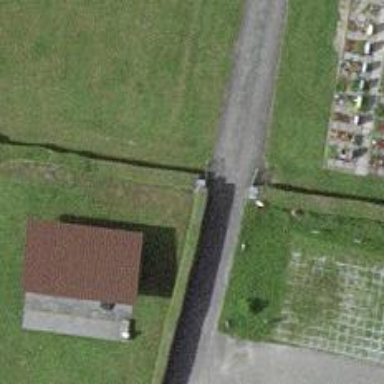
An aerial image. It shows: Hedge barrier.